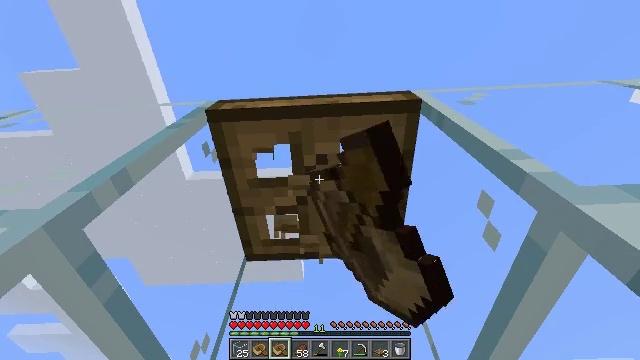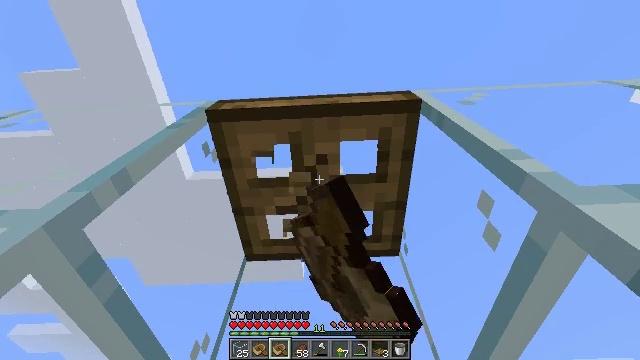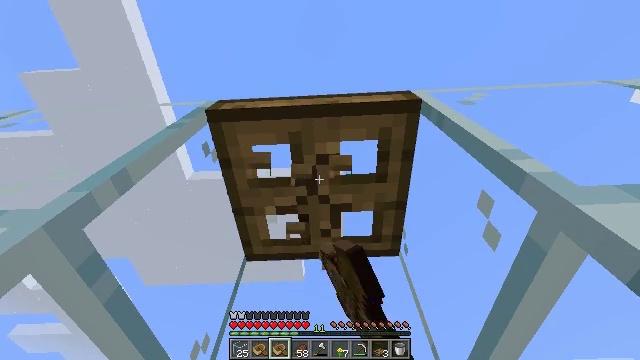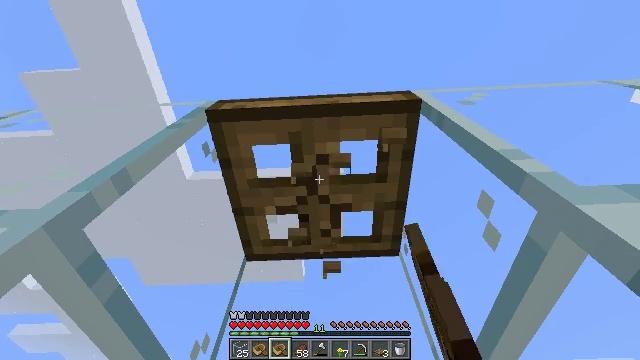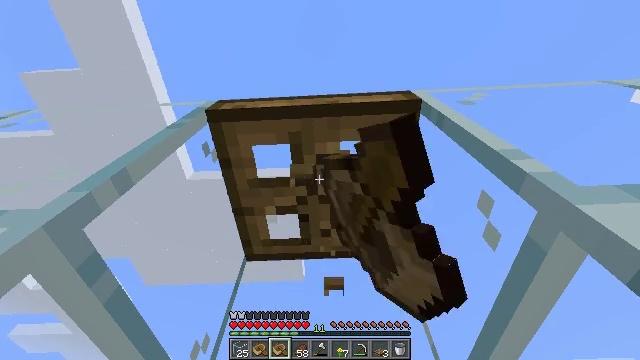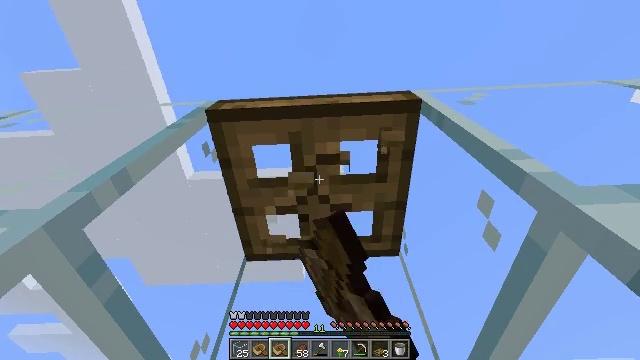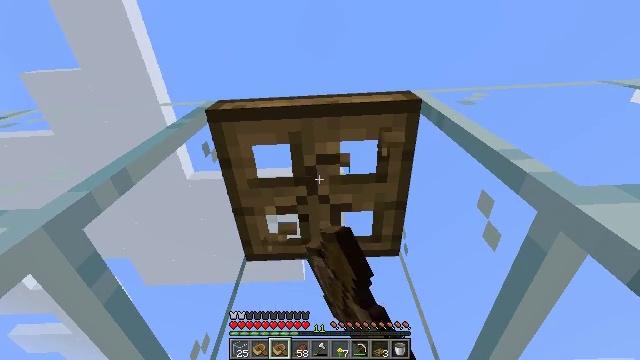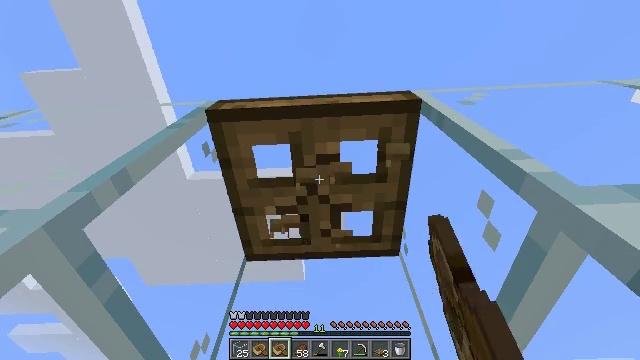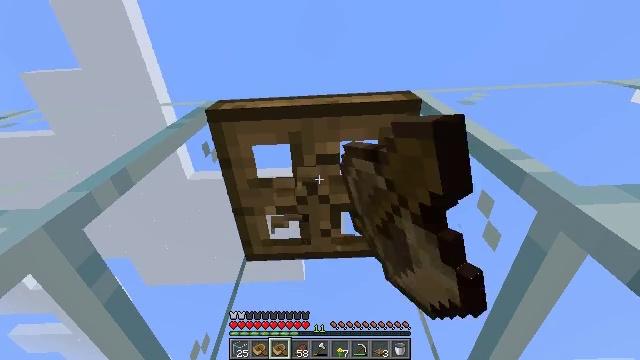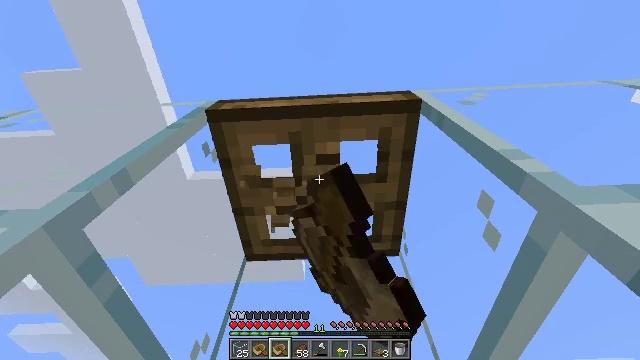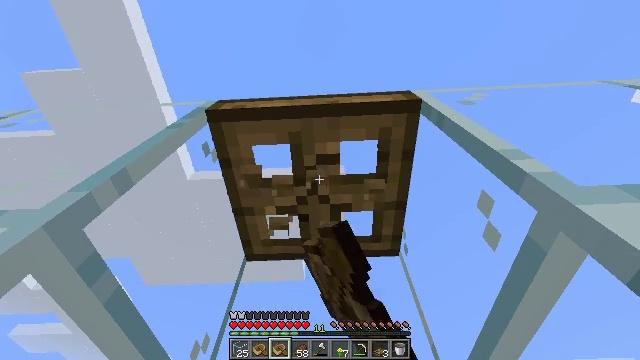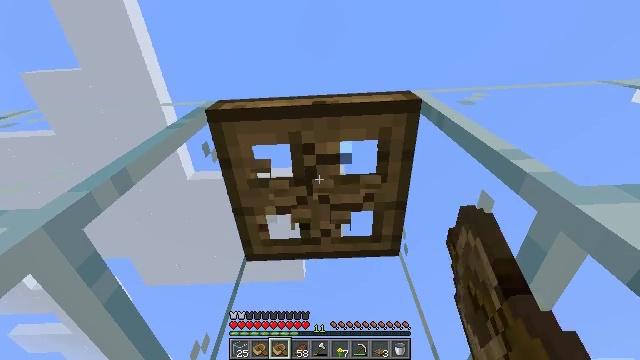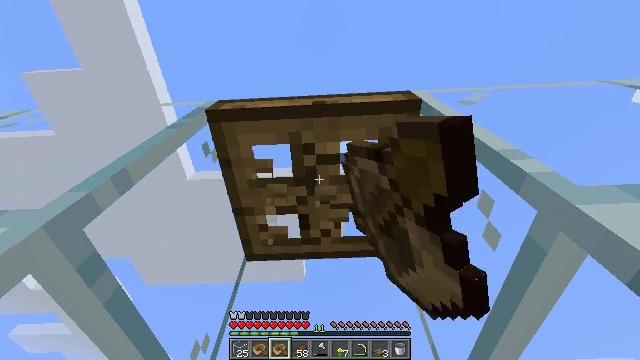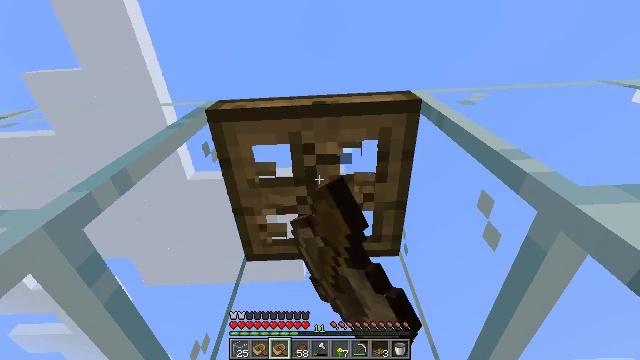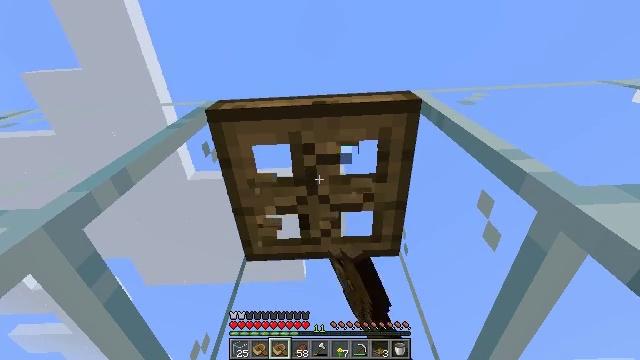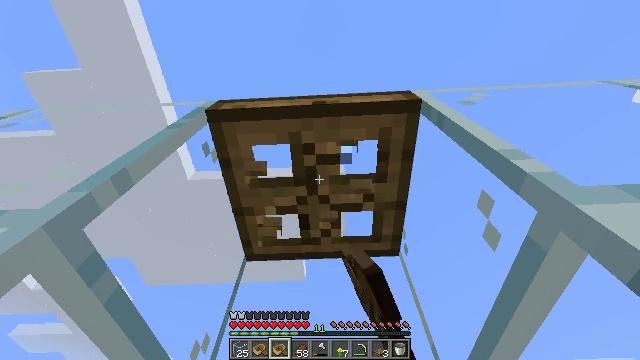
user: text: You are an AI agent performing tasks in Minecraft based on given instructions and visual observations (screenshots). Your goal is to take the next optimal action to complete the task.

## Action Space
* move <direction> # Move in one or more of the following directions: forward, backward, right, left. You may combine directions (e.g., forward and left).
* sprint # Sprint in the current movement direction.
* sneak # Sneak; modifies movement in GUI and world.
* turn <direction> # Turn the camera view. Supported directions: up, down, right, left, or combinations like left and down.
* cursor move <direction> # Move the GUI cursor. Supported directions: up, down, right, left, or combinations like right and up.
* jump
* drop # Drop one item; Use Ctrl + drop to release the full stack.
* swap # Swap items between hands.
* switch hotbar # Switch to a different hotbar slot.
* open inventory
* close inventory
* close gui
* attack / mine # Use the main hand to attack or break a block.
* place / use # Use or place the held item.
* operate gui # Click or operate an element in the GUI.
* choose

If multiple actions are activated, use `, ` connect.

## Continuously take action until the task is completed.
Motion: motion action
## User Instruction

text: Collect the oak trapdoor for re-use.
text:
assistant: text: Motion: attack / mine
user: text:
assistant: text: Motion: attack / mine
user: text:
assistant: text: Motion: attack / mine
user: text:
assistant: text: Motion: attack / mine
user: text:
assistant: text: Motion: attack / mine
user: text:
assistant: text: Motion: attack / mine
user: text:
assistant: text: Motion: attack / mine
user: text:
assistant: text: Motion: attack / mine
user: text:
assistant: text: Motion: attack / mine
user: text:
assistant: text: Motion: attack / mine
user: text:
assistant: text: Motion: attack / mine
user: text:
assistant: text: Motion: attack / mine
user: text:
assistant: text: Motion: attack / mine
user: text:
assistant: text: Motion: attack / mine
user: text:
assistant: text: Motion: attack / mine
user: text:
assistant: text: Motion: attack / mine
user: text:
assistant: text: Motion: attack / mine
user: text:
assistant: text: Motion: attack / mine
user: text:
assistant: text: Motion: attack / mine
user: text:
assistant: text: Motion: attack / mine
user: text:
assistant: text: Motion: attack / mine
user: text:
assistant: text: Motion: attack / mine
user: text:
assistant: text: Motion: attack / mine
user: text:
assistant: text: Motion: attack / mine
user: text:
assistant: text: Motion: attack / mine
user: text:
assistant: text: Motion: attack / mine
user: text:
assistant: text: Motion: attack / mine
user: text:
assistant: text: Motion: attack / mine
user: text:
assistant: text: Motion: attack / mine
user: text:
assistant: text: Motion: attack / mine